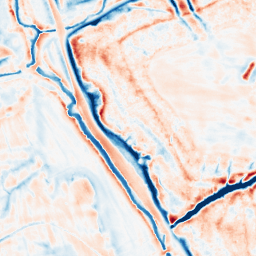
Category: edge_preserving
Decomposition family: bilateral
Decomposition parameters: d: 21
sigma_color: 150
sigma_space: 25
Upsampling method: cubic_mitchell
Upsampling parameters: scale: 2
Upsampling scale: 2